Aerial crown-view tile of a tropical tree (Barro Colorado Island, Panama), acquired 20250715:
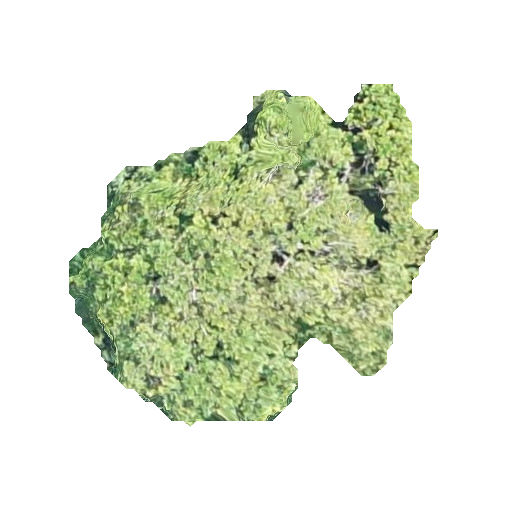
Species: Simarouba amara
GBIF accepted scientific name: Simarouba amara
Crown area: 123.538 m²